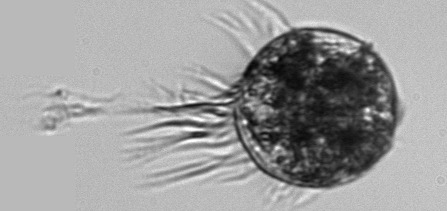
Label: Pelagostrobilidium